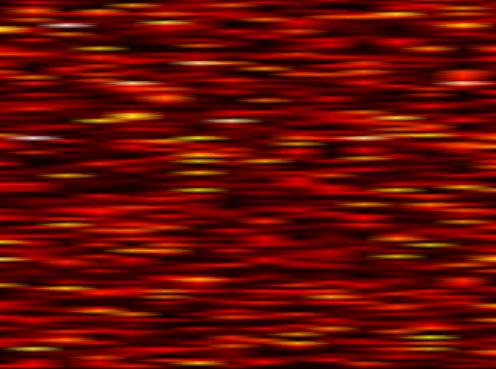
Label: OFDM